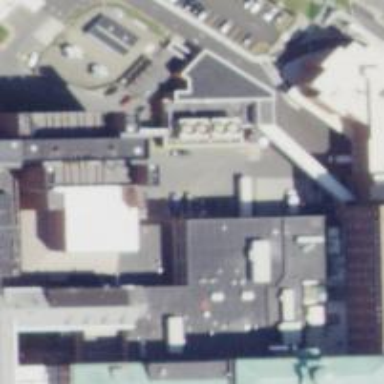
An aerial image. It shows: Pharmacy.